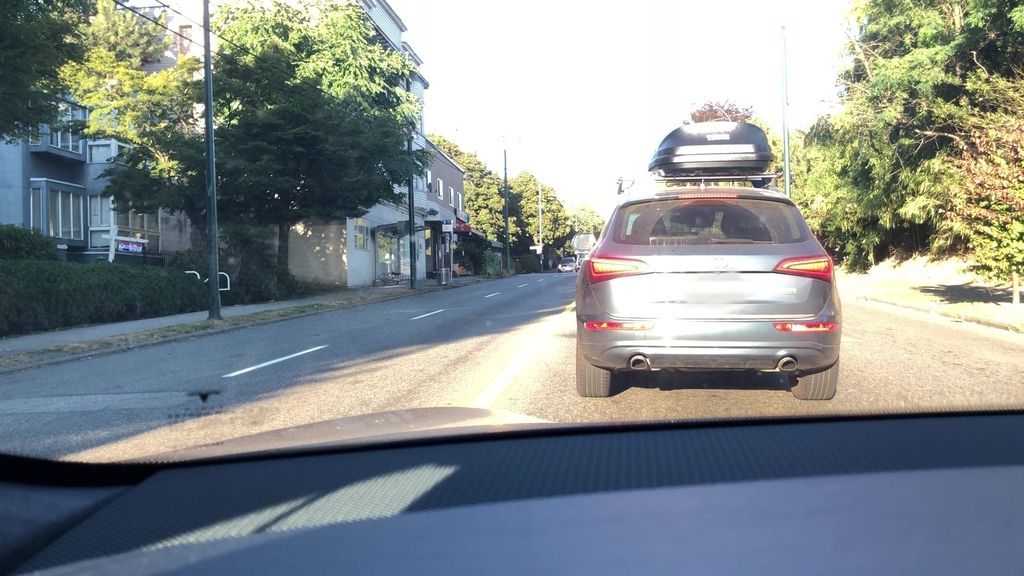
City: vancouver